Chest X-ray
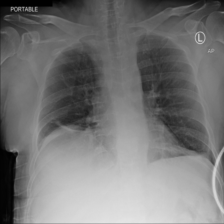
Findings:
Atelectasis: positive
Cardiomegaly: negative
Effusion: negative
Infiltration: negative
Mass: negative
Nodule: negative
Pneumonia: negative
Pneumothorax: negative
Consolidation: negative
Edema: negative
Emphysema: negative
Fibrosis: negative
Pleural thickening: negative
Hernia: negative